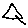
Label: triangle